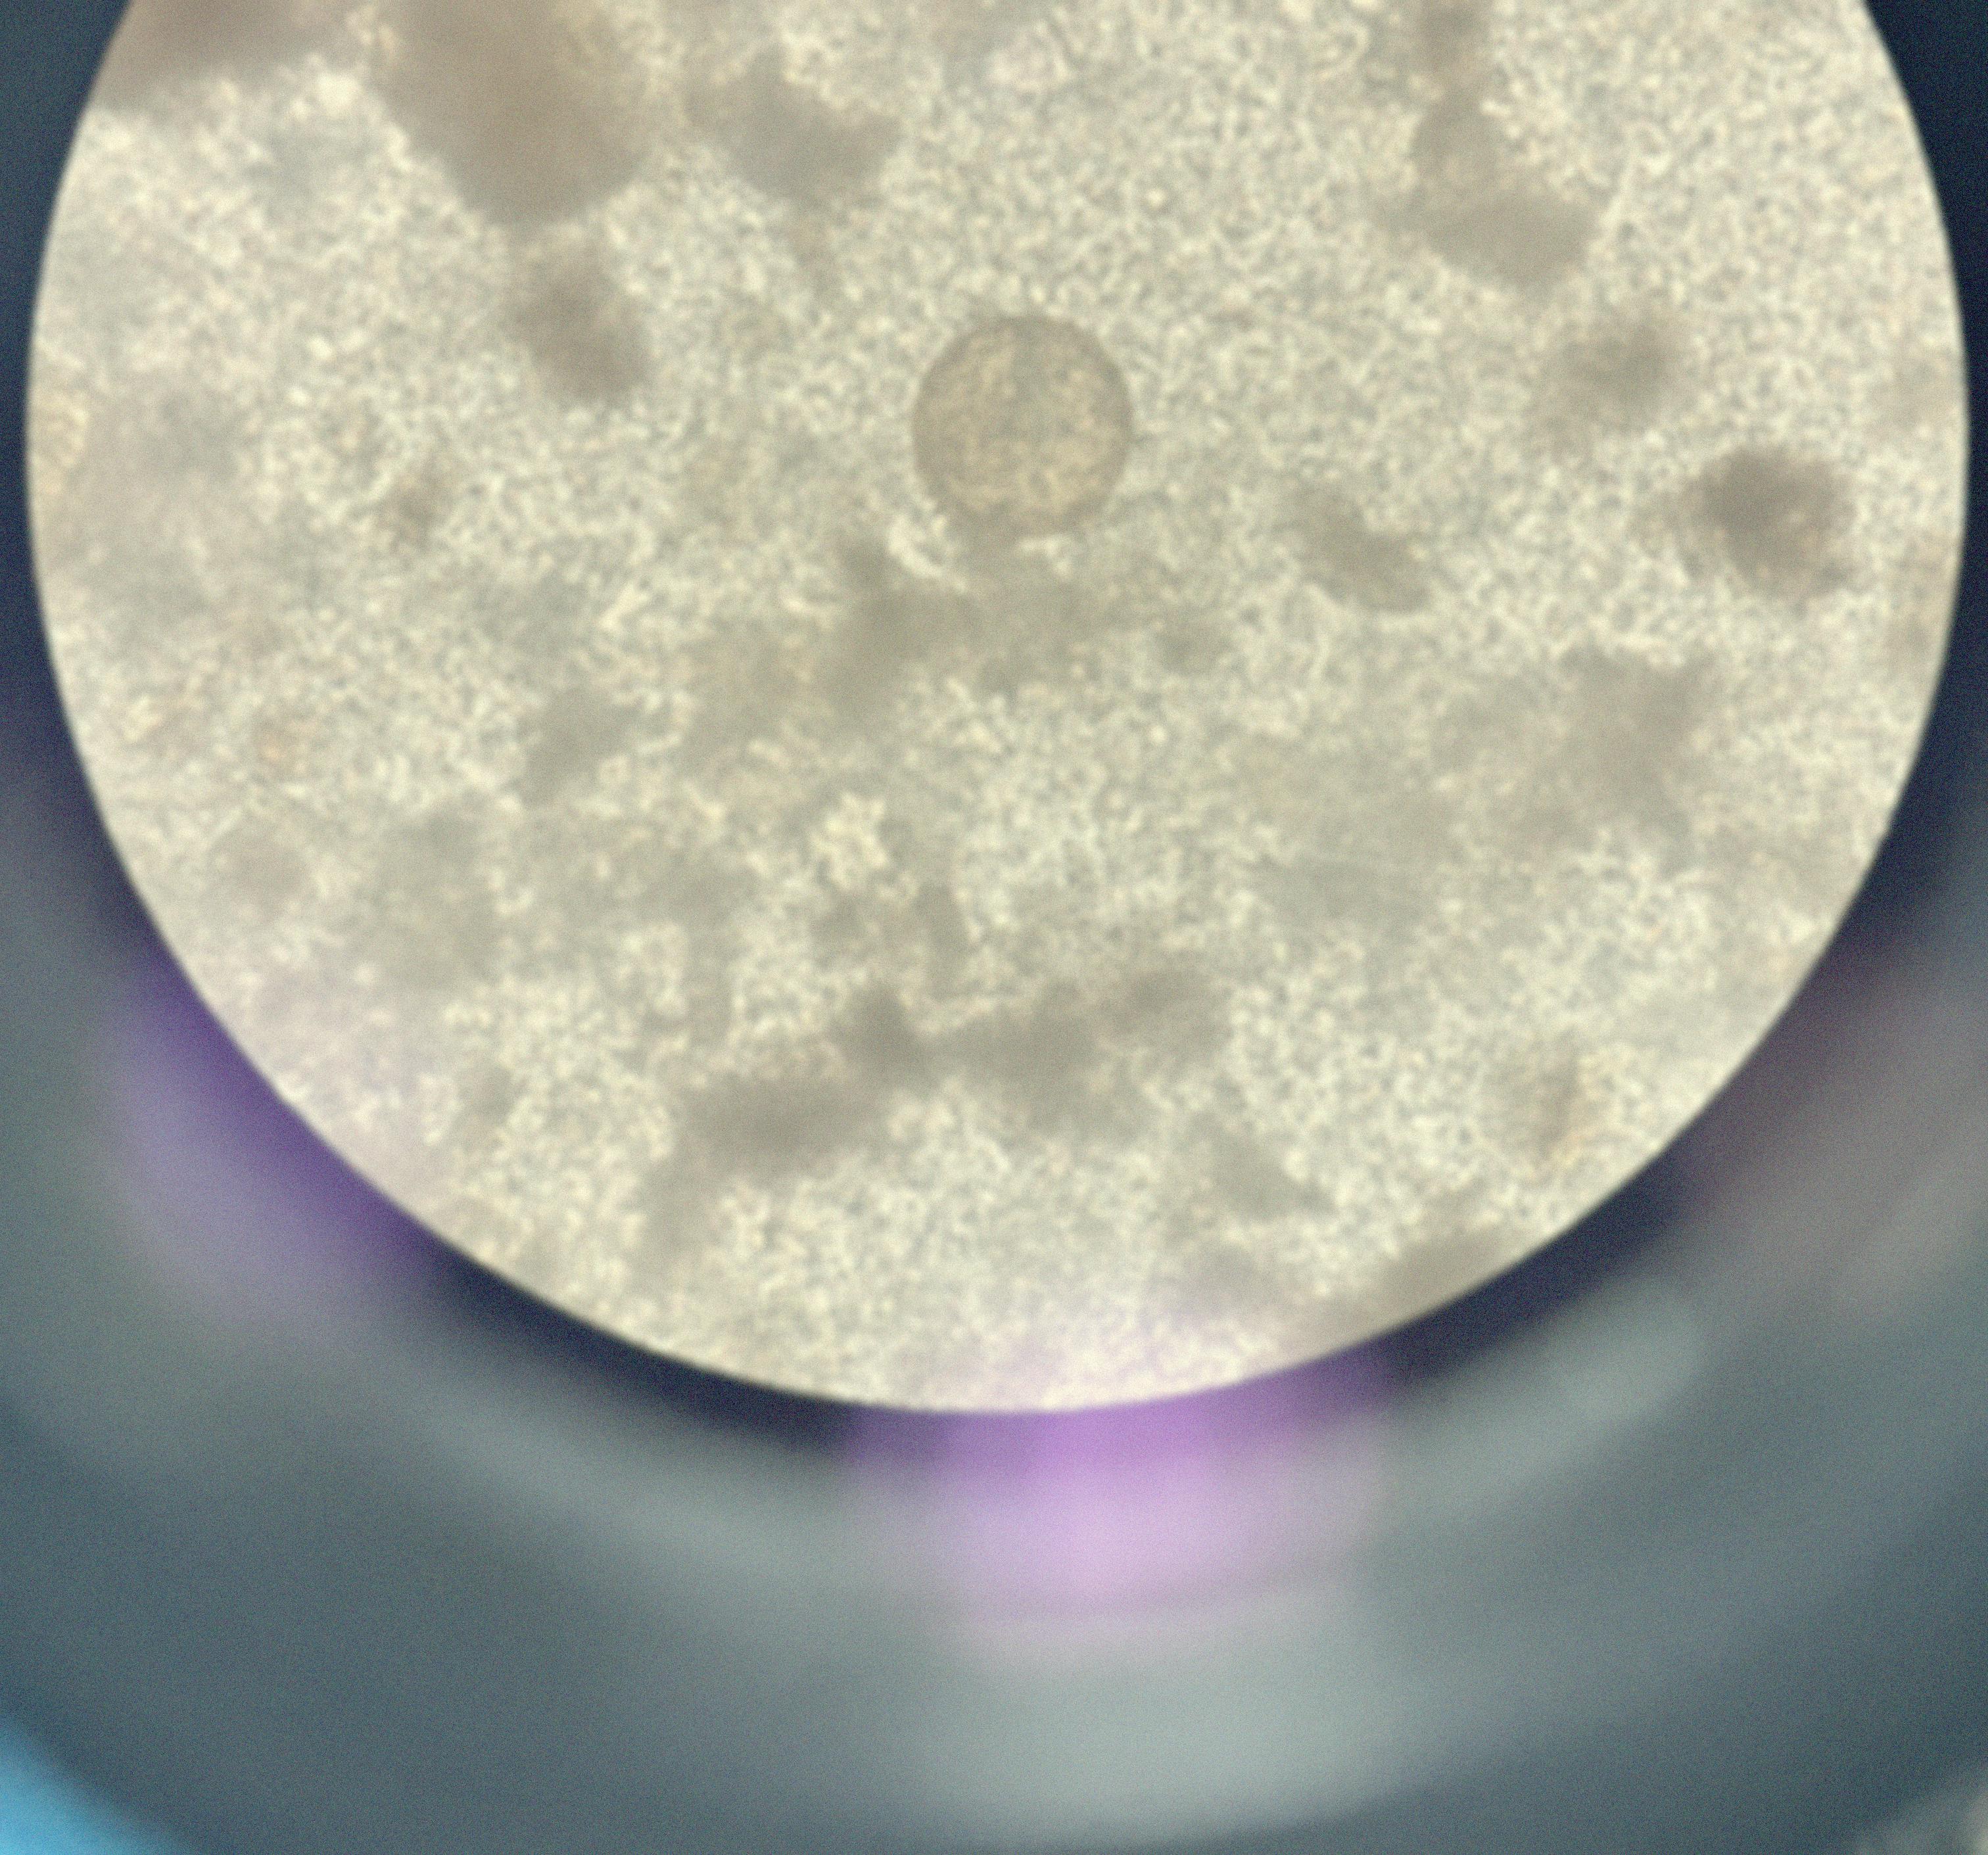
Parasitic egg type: Hymenolepis diminuta